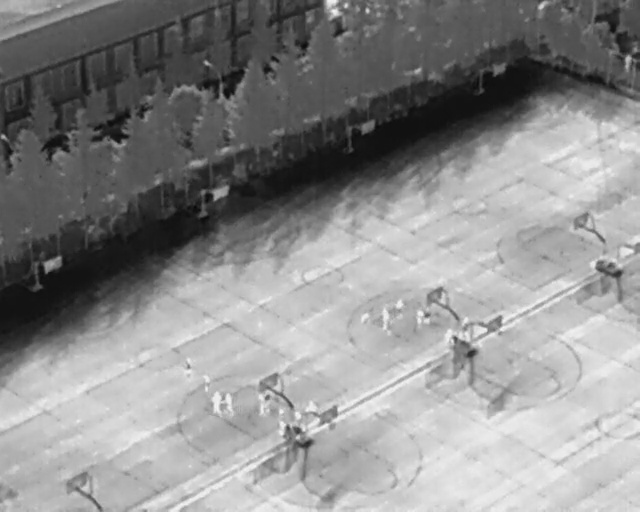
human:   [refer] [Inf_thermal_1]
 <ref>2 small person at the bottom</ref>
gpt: <box>[[30, 73, 33, 75, 2], [40, 78, 43, 79, 2]]</box>

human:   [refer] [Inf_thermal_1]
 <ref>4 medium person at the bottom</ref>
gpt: <box>[[31, 77, 35, 79, 2], [33, 77, 37, 79, 2], [38, 77, 42, 79, 2], [41, 80, 45, 82, 2]]</box>

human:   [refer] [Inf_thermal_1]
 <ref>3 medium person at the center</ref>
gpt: <box>[[58, 61, 62, 62, 2], [60, 59, 64, 61, 2], [56, 61, 58, 63, 2]]</box>

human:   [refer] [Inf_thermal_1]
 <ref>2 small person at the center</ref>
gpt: <box>[[63, 61, 66, 62, 2], [65, 60, 68, 62, 2]]</box>